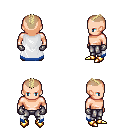
a pixel art fantasy rpg character, male body template, human, light skin, white trimmed cape, metal pants, white blonde short mohawk hairstyle, metal gloves, gold boots, four views (front, back, left, right), 2x2 character sprite sheet, small pixel art, hard edges, no anti-aliasing